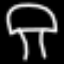
Label: mushroom